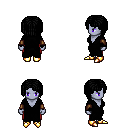
a pixel art fantasy rpg character, female body template, dark elf, purple skin, black robe, red pants, black pageboy hairstyle, leather bracers, gold boots, four views (front, back, left, right), 2x2 character sprite sheet, small pixel art, hard edges, no anti-aliasing